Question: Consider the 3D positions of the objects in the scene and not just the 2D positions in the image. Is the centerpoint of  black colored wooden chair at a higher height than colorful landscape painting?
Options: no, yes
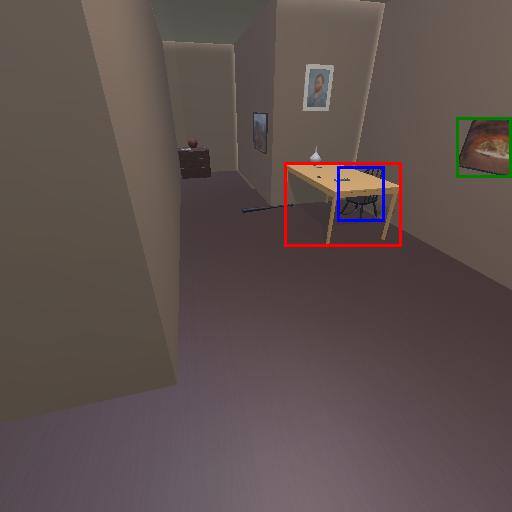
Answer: no